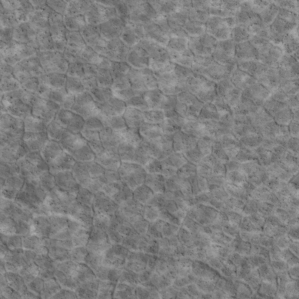
Label: non_frost